Question: I have the following method which is meant to return the duration length (in ms) of a given raw resource.
'''
private int getDurationLength(int id) {
MediaPlayer mp = MediaPlayer.create(context, R.raw.aboveingredients);
return mp.getDuration();
}
'''
In my raw folder, I have a raw resource called 'aboveingredients.m4a' as shown in the image below.

When the following code is executed:
'''
audioDuration.setText(getDurationLength(R.raw.aboveingredients));
'''
I receive the following error in Logcat:
'''
android.content.res.Resources$NotFoundException: String resource ID
'''
Any help is appreciated.
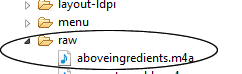
Answer: 'setText' expect you to pass in a String not an 'integer'
get the 'string' value to avoid the error
'''
int soundLength = getDurationLength(R.raw.aboveingredients);
audioDuration.setText(String.valueOf(soundLength));
'''
or add concatenation to a string
'''
audioDuration.setText("soundLength = " + soundLength);
'''